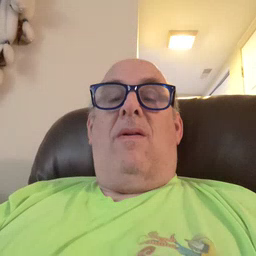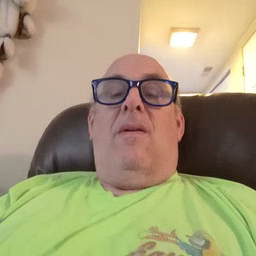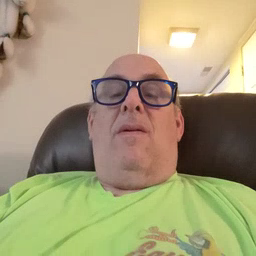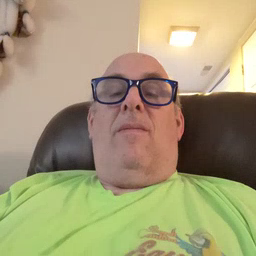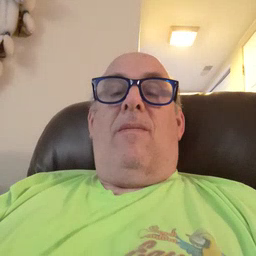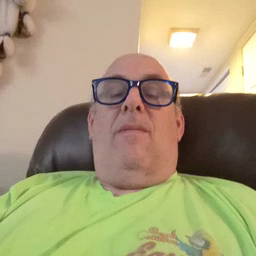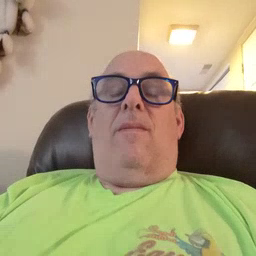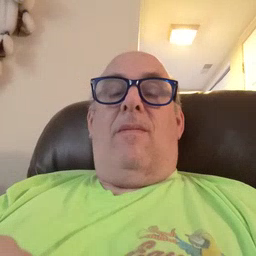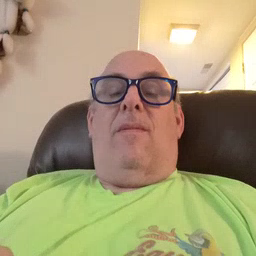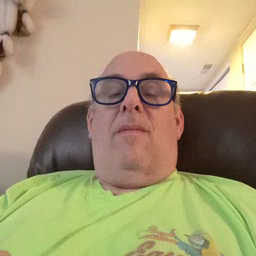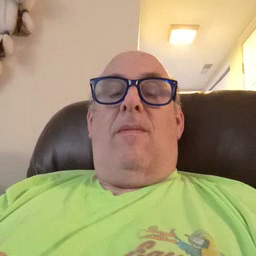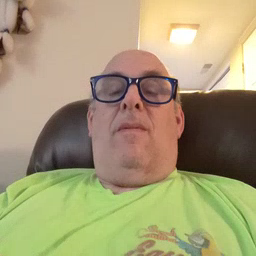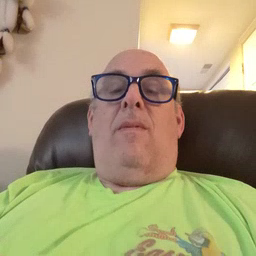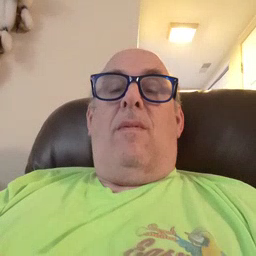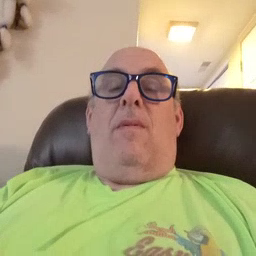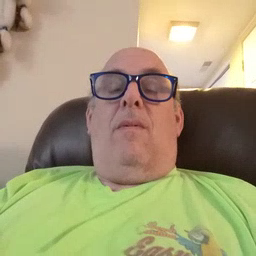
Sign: blow